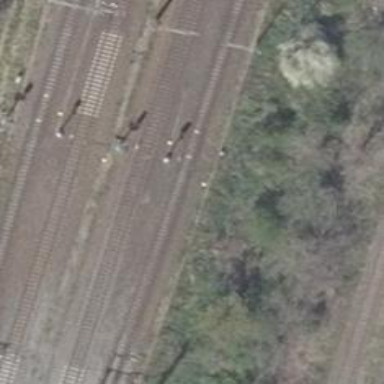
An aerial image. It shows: Rail siding with electrified contact lines.